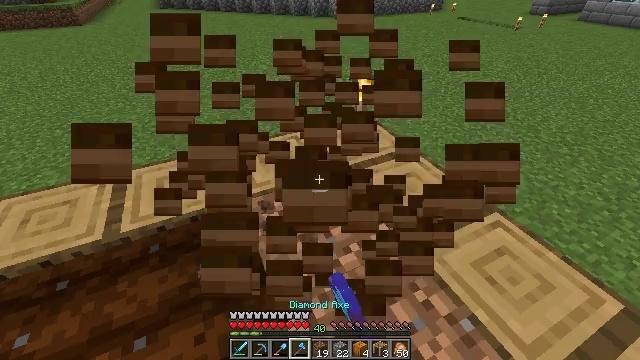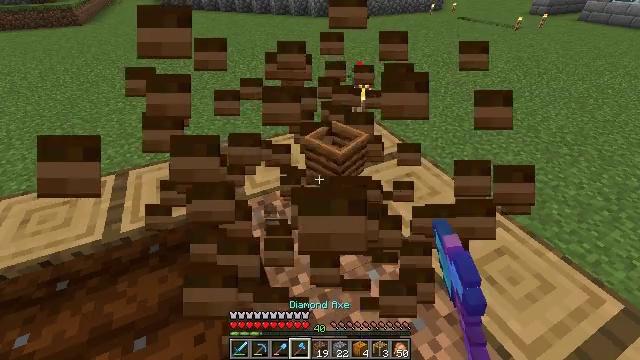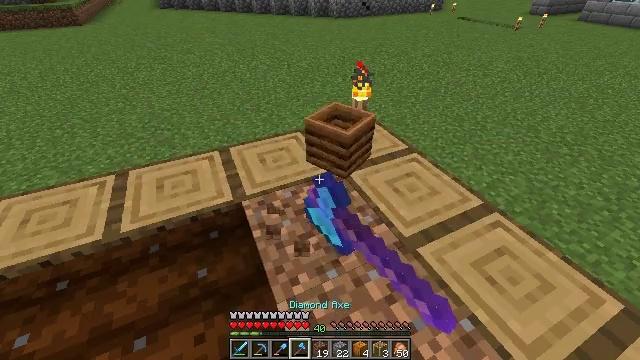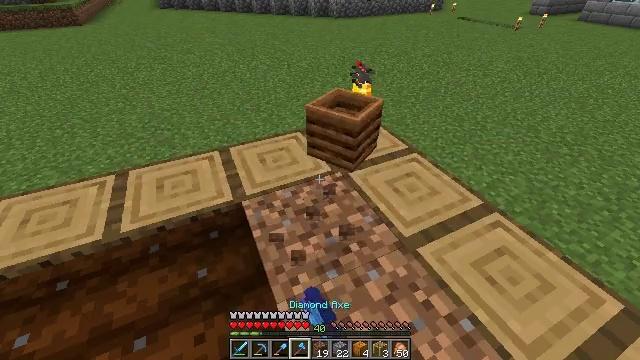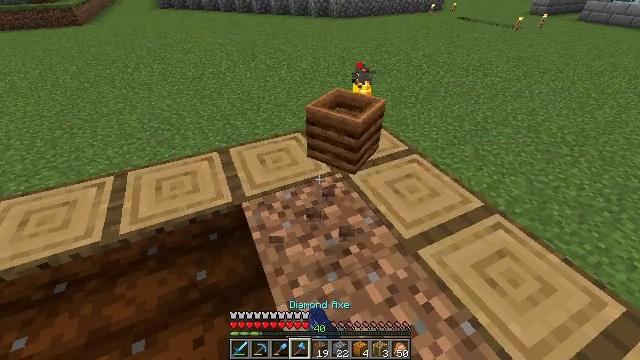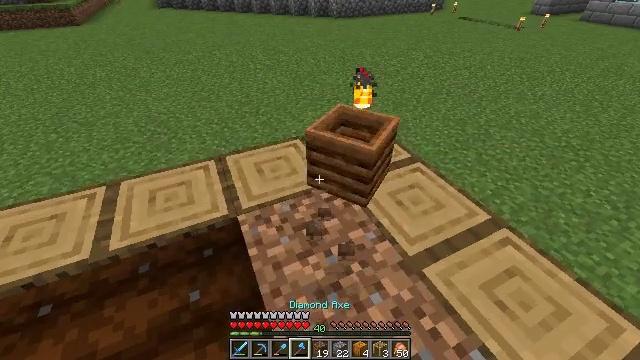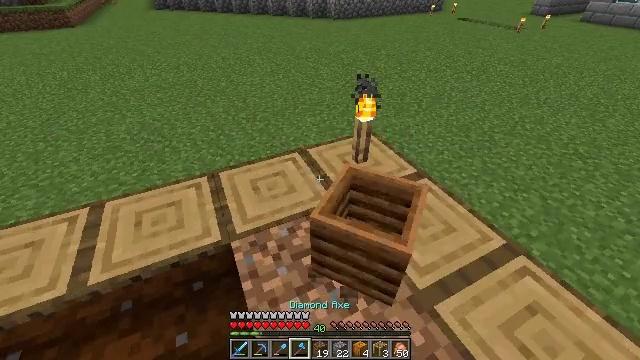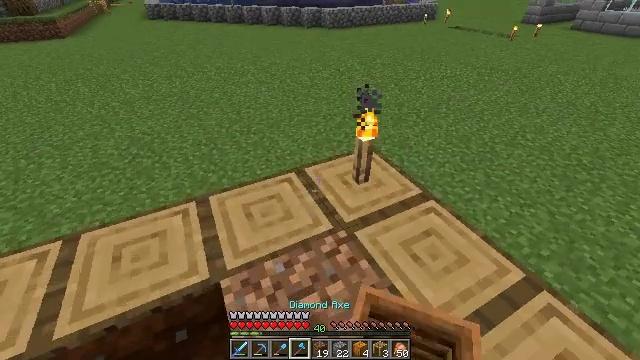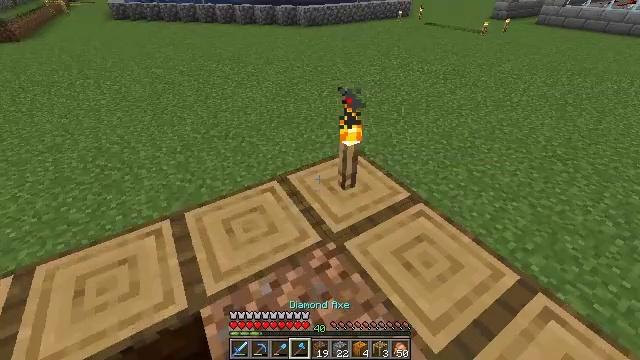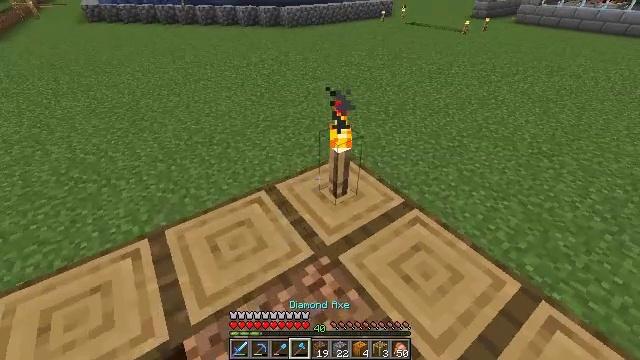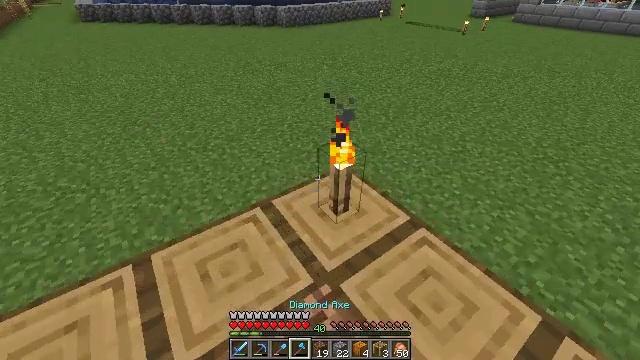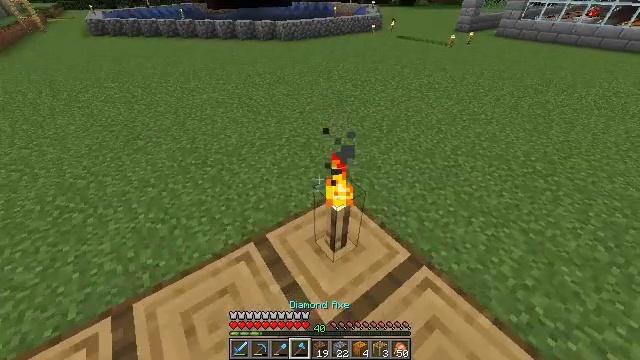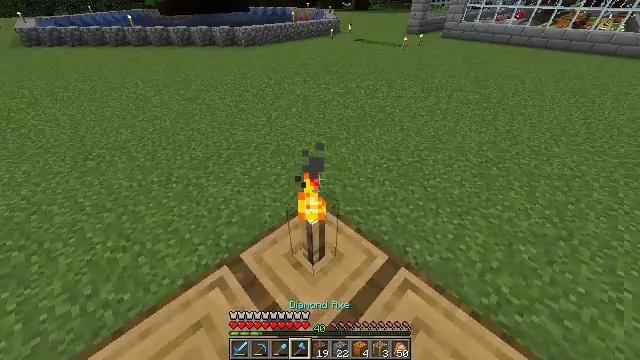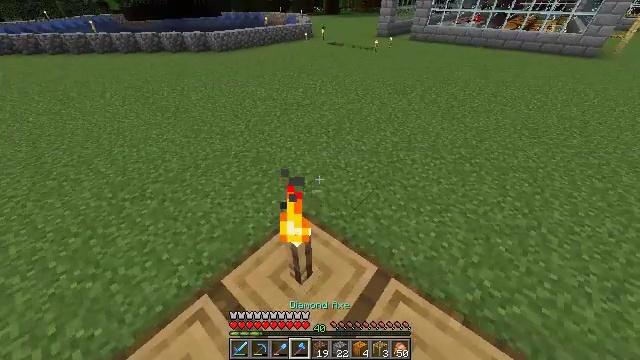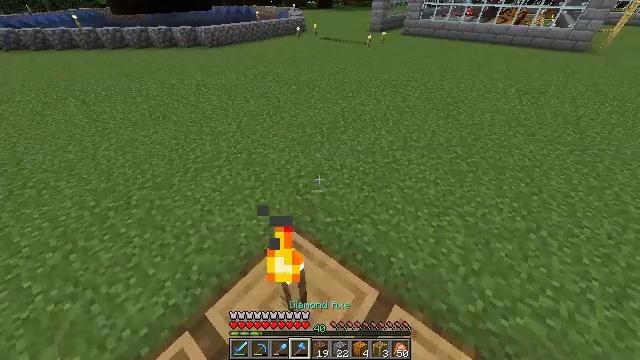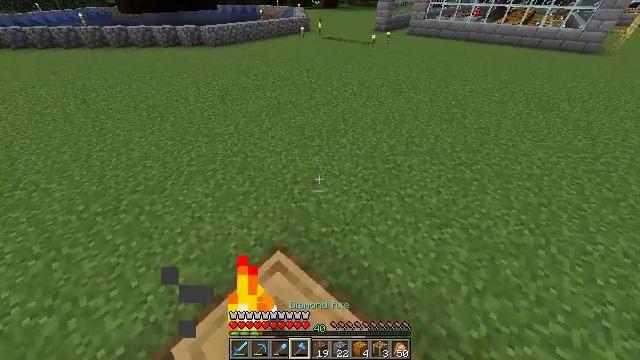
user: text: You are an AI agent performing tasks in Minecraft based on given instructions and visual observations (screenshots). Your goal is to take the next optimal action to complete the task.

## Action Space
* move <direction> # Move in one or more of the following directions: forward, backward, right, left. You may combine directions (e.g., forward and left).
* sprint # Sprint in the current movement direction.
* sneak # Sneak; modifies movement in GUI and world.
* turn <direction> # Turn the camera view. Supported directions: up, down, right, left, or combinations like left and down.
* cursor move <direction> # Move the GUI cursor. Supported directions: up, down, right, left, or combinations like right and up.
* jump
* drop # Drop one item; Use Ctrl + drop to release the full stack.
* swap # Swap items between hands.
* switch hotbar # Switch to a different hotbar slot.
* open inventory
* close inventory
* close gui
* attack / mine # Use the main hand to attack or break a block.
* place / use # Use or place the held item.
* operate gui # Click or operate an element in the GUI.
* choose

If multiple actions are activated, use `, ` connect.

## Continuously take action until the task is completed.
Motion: motion action
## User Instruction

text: Gather the torch from its position.
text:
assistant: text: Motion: attack / mine
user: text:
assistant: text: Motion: attack / mine
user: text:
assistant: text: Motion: no_op
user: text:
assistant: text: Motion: move forward
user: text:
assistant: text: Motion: move forward
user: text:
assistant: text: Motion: move forward
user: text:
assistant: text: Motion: move forward, turn right and up
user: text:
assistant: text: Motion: move forward, turn right
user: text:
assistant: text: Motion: move forward, turn right
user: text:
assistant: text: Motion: move forward, sprint
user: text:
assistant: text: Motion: move forward, sprint
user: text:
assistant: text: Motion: move forward, sprint, turn right
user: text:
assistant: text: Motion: move forward, sprint, turn right
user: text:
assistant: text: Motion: move forward and move right, sprint, turn right and down
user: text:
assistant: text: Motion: move forward and move right, turn left
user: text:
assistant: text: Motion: move forward and move right, turn left and down
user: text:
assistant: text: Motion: move forward and move right, turn left and down
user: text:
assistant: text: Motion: move forward and move right, turn left
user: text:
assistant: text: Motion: move forward and move right, turn left
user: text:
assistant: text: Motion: move forward and move right, turn left
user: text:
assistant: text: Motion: move right, turn left
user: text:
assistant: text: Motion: move right, turn left
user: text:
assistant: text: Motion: move right, turn left and up
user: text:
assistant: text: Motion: move right, turn left and up
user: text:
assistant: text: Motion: move right
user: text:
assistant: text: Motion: move right
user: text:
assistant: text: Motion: no_op
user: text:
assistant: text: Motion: no_op
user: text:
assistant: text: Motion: turn right
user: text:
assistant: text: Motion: turn right and up